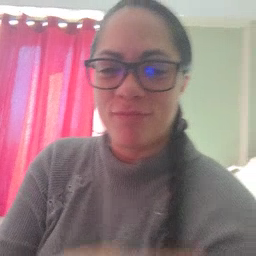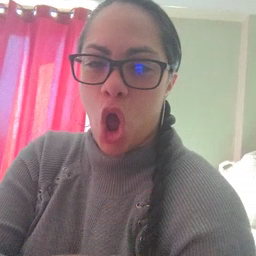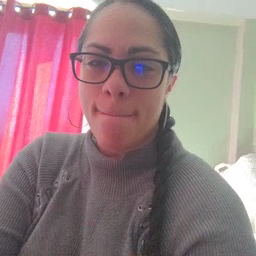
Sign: arm